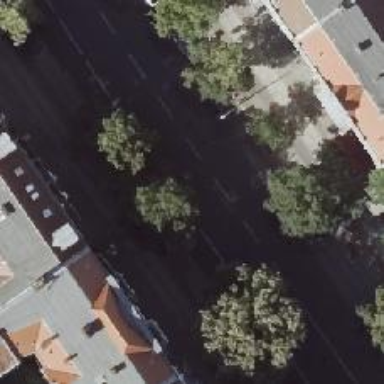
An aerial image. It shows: Beautiful avenue lined with deciduous broadleaved trees.